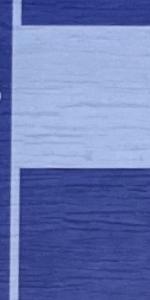
Label: Empty